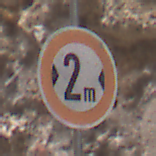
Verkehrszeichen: TatsaechlicheBreite2
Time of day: Midday
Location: Outdoor (Urban)
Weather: PartlyCloudy
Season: NotSpecified
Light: Natural